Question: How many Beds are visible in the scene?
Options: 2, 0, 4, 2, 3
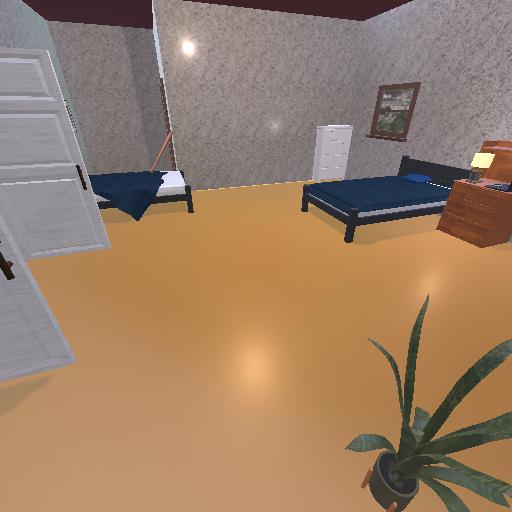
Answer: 2